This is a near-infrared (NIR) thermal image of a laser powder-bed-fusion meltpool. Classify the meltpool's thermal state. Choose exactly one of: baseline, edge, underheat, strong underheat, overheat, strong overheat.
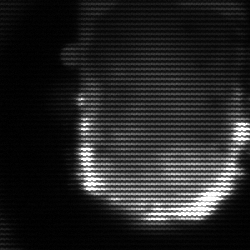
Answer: baseline